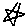
Label: star